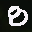
Label: 8